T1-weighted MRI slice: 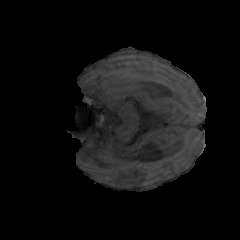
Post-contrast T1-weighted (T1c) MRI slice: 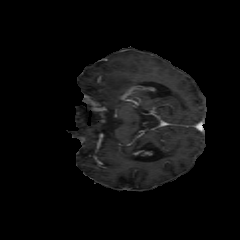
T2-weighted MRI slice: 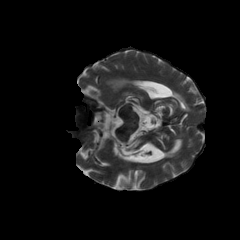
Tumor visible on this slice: yes